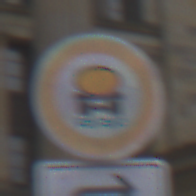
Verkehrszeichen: VerbotFahrzeugeWassergefaehrdenderLadung
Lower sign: RichtungsangabeDurchPfeile5
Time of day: Midday
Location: Outdoor (Urban)
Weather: Overcast
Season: NotSpecified
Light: Natural